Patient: sex M, age 81
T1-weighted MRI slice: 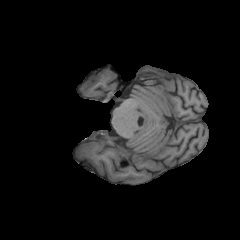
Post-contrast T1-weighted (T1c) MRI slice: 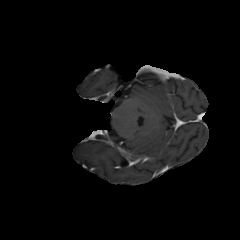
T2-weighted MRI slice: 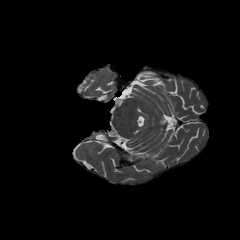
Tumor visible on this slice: no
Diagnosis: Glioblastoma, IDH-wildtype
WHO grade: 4